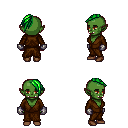
a pixel art fantasy rpg character, female body template, orc, green skin, brown robe, gold greaves, green long mohawk hairstyle, metal gloves, brown shoes, four views (front, back, left, right), 2x2 character sprite sheet, small pixel art, hard edges, no anti-aliasing